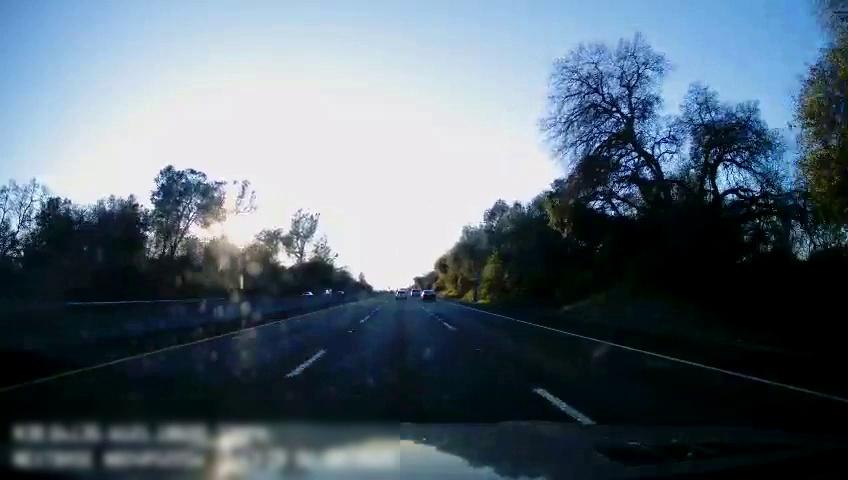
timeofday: Day
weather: Cloudy
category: Drivable Space
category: Vehicles | Car
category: Vehicles | Car
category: Vehicles | Car
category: Vehicles | SUV
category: Lanes | Alternate Lane
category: Lanes | Current Lane
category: Lanes | Current Lane
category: Lanes | Alternate Lane